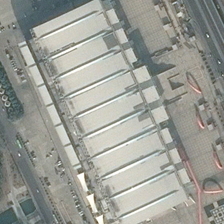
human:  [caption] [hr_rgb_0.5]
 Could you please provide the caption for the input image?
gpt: a center building is near some green trees and a road .

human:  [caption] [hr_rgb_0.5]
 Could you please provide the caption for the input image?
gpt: a center building is near some green trees and a road .

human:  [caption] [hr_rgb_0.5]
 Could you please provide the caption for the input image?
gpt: a center building is near some green trees and a road .

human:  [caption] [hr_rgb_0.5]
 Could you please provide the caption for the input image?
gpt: a center building is near some green trees and a road .

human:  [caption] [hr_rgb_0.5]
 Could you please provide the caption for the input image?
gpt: a center building is near some green trees and a road .